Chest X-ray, AP view. Patient: 66 years old, sex M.
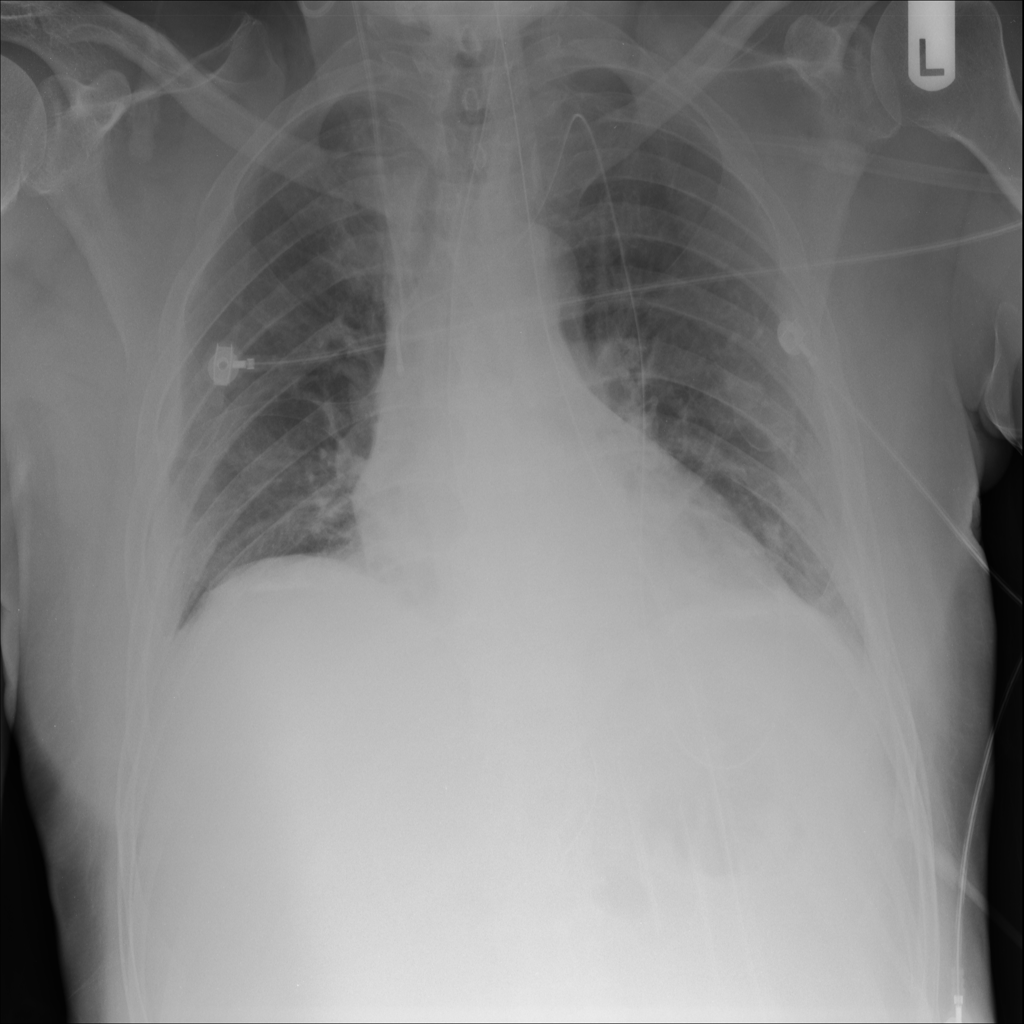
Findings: No Finding